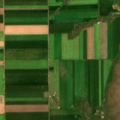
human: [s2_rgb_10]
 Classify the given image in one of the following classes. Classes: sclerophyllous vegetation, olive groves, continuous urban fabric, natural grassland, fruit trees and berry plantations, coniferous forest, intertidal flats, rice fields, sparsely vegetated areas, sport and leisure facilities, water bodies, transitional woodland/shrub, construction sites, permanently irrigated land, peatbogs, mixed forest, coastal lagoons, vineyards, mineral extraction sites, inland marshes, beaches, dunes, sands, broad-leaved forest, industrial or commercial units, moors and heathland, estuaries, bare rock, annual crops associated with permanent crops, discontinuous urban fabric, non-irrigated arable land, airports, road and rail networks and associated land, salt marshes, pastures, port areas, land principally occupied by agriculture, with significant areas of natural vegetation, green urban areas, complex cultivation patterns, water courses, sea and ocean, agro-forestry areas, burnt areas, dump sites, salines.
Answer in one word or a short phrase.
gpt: non-irrigated arable land, pastures, natural grassland